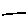
Label: line